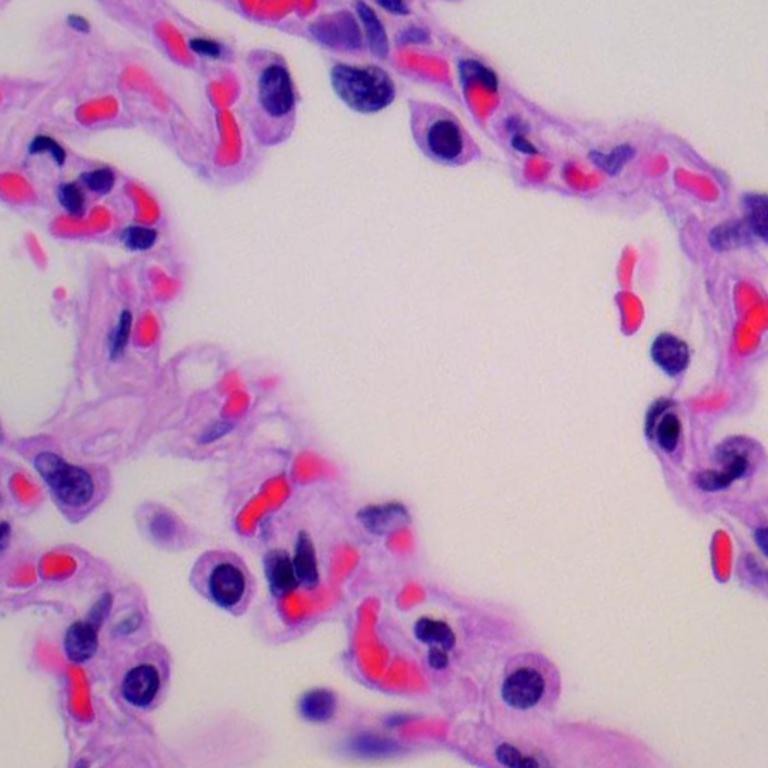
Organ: lung
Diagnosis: benign